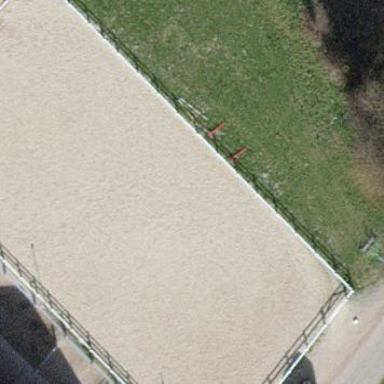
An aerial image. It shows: Equestrian pitch for leisure land sports.